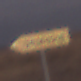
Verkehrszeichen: UmleitungswegweiserLinksweisend
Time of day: SunriseSunset
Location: Outdoor (Nature)
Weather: PartlyCloudy
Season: NotSpecified
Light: Natural